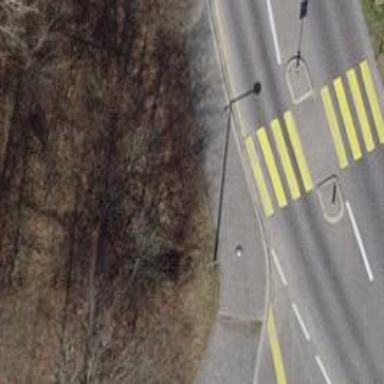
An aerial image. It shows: Ground footway with marked crossing and crossing island.